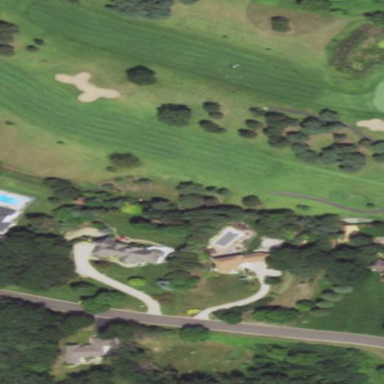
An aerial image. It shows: Area with grass used as rough in golf course.